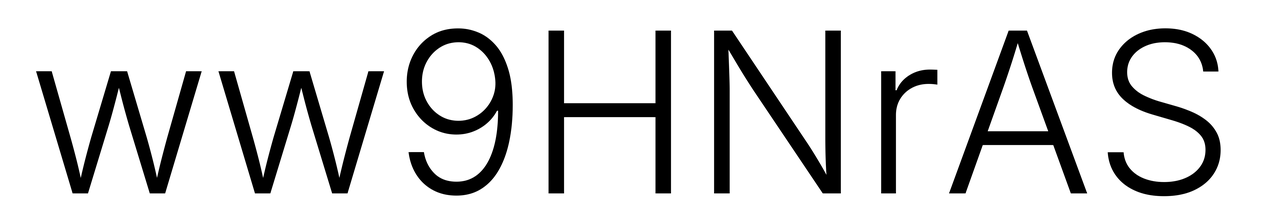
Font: Inter_Light